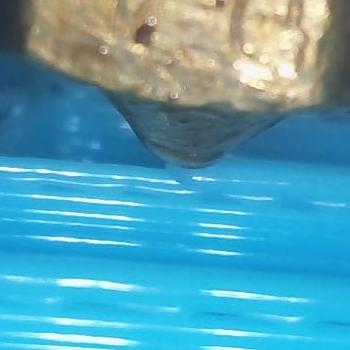
Flow rate: 238%